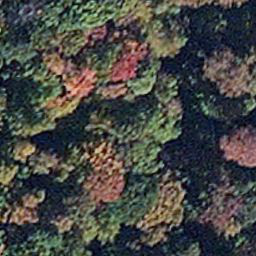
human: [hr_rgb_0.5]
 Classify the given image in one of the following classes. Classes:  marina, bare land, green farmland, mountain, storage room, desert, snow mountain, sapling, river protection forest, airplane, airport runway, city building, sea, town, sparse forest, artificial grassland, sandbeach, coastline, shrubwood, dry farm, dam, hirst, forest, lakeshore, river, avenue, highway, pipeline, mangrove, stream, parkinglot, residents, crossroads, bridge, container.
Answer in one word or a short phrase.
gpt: mangrove